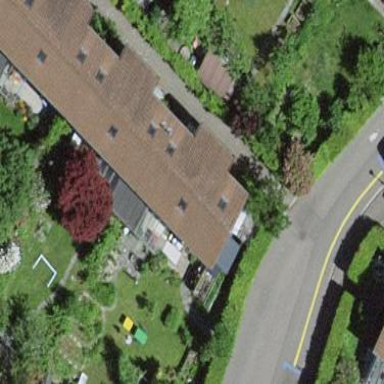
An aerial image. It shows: Terrace building.